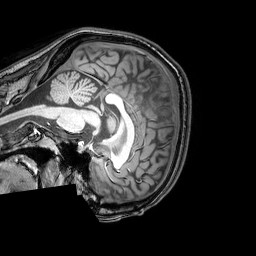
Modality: T1w
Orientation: sagittal
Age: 18
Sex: female
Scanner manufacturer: philips
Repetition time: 0.008288 s
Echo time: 0.00385 s